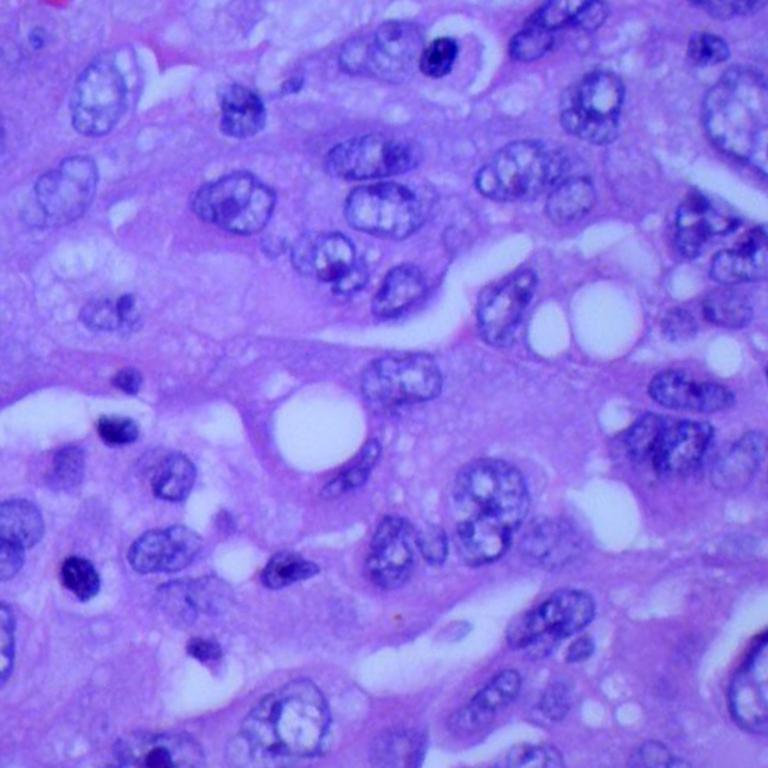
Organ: lung
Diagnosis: adenocarcinomas